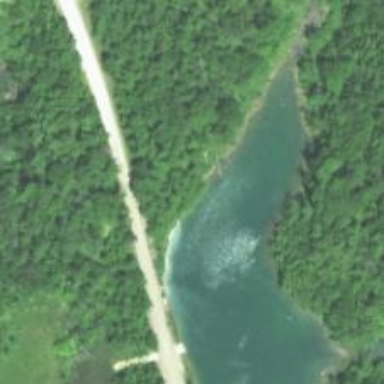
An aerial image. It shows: Dam across waterway.